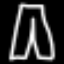
Label: pants